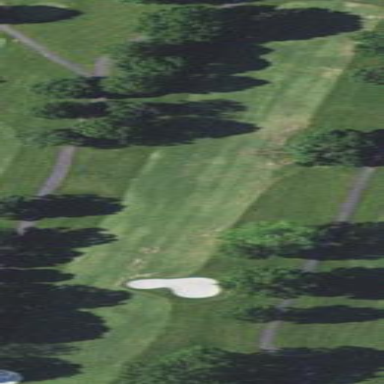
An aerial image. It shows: Golf fairway surrounded by grass.